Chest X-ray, PA view. Patient: 60 years old, sex F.
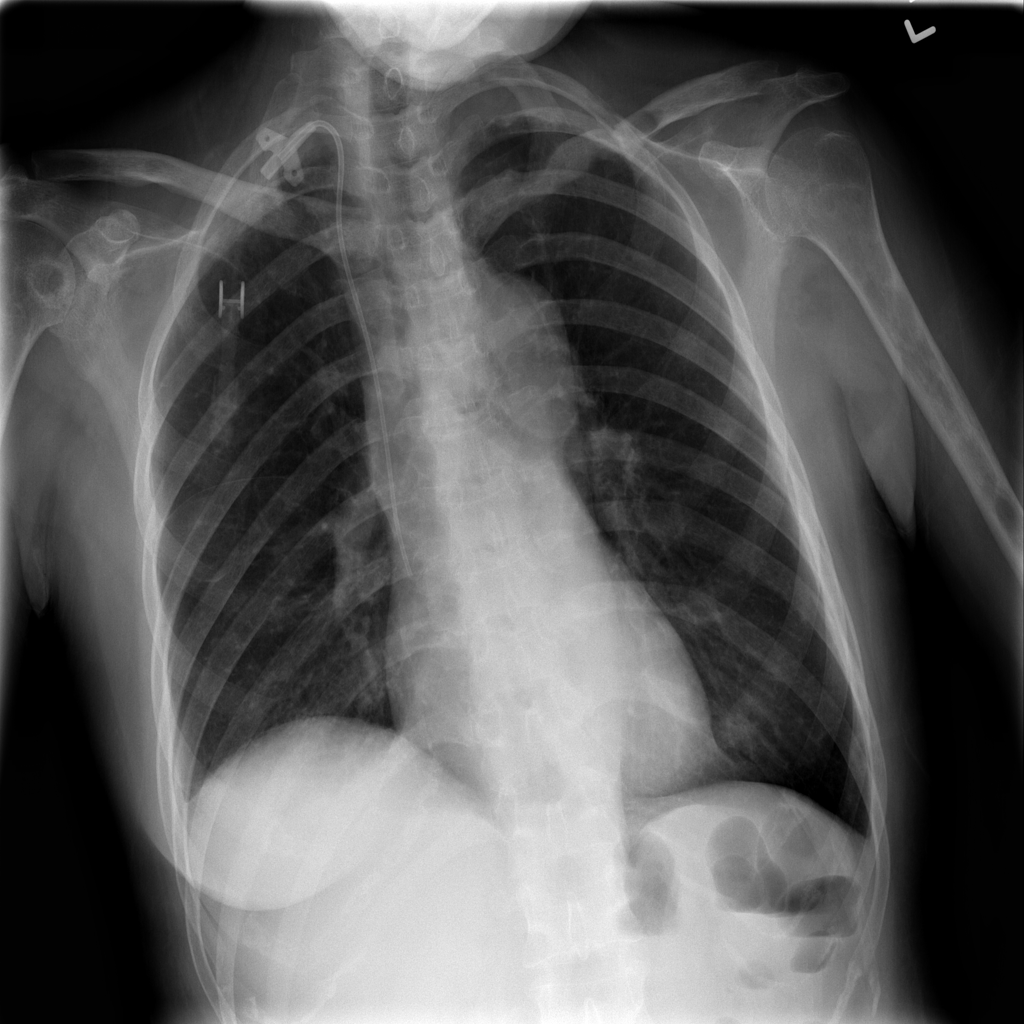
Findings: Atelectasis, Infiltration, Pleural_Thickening